Field crop: tomato
Growth stage: 1
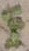
Species: portulaca